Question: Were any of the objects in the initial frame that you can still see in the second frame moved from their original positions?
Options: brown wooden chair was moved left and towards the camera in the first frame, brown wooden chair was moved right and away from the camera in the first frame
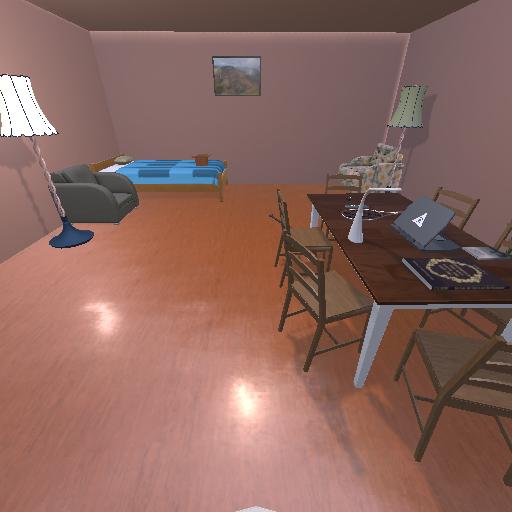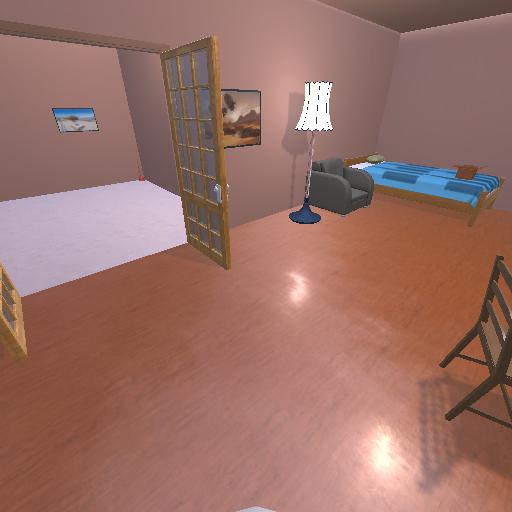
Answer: brown wooden chair was moved left and towards the camera in the first frame